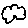
Label: cloud